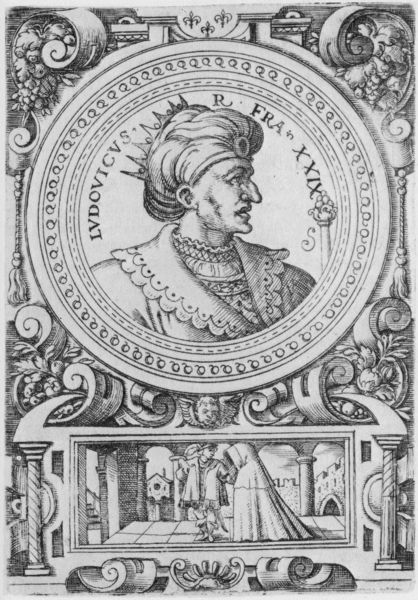
Titel: Bildnis von Ludwig III, König von Frankreich
Künstler: Jost Amman
Institution: (Seriendruck)
Schlagwörter: blätter, mann, umhang, weiß, blumen, frankreich, grau, hut, mund, nase, ohr, profil, schmuck, schwarz, stirn, szene, säule, säulen, zimmer, blick, blüten, obst, ornament, mütze, architektur, augen, barock, kragen, rahmen, spitze, stein, tod, tot, bildnis, portrait, porträt, auge, kutte, mantel, paar, spitzen, augenbrauen, brosche, kinn, krone, lippen, renaissance, kreis, rund, früchte, putto, kopfbedeckung, holzschnitt, schrift, grafik, graphik, rand, saal, kaiser, könig, dekor, ornamente, quaste, zinnen, medaillon, druck, radierung, stich, fliesen, illustration, schwarzweiß, lilie, krause, wappen, schläfe, voluten, mittelalter, weintraube, lilien, kupferstich, turban, ludwig, münze, umschrift, reniassance, ludovicus, rollwerk, kapuzenmann, schmuckstein, ludouicus, xxix